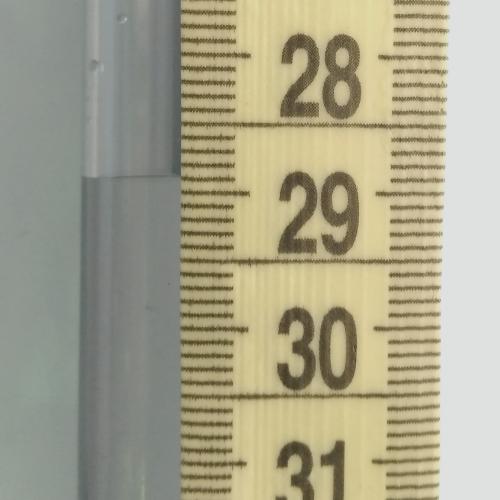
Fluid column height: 28.9 cm